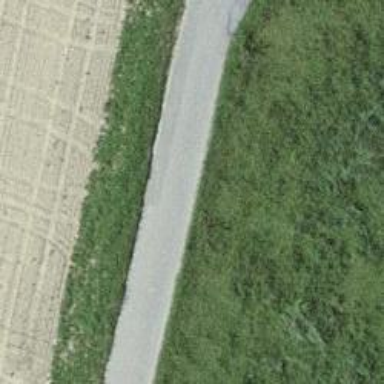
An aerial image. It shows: Unclassified road with asphalt surface.